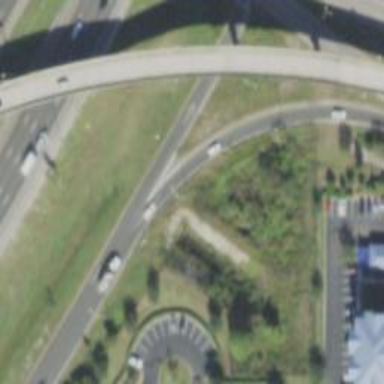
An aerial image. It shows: Motorway junction.